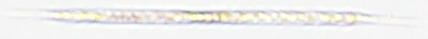
Label: Rhizosolenia